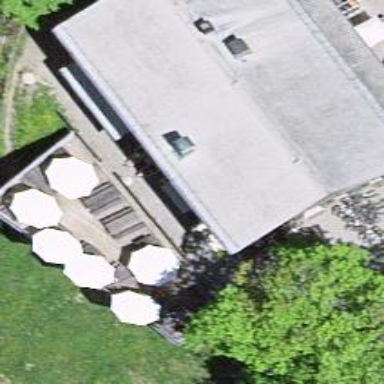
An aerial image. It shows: Restaurant.